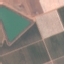
Land use / land cover class: PermanentCrop